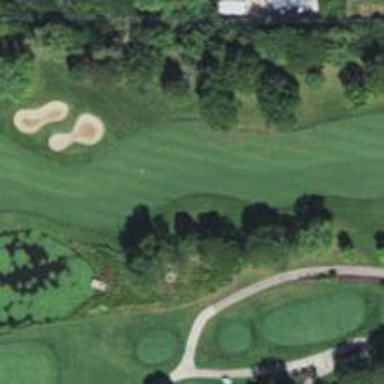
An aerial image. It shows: Golf hole.